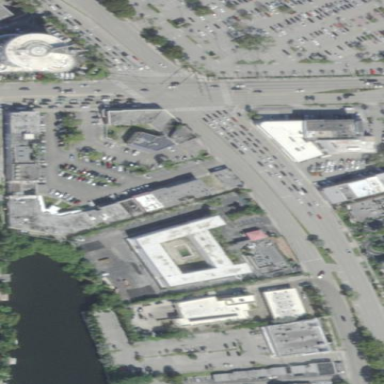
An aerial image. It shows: Retail building.